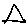
Label: triangle